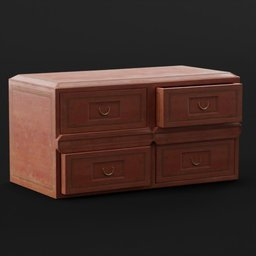
Label: furniture